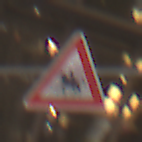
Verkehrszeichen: ReiterRechts
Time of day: NotSpecified
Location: Indoor (Urban)
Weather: NotSpecified
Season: NotSpecified
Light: Artificial